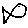
Label: fish